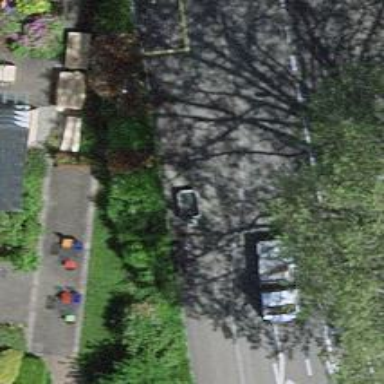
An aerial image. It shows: Bench for seating.